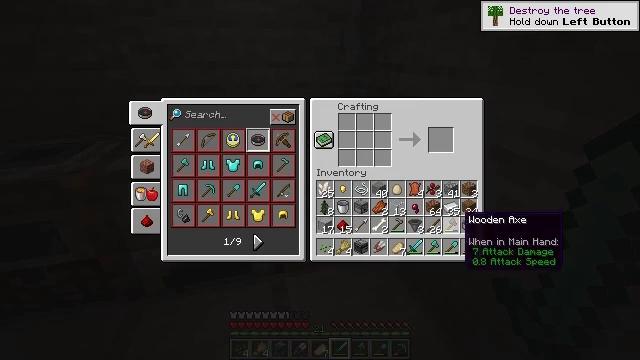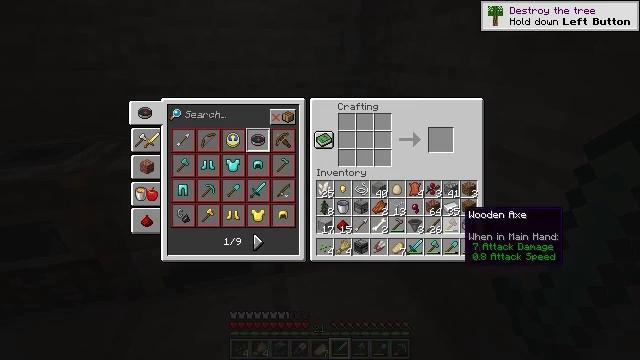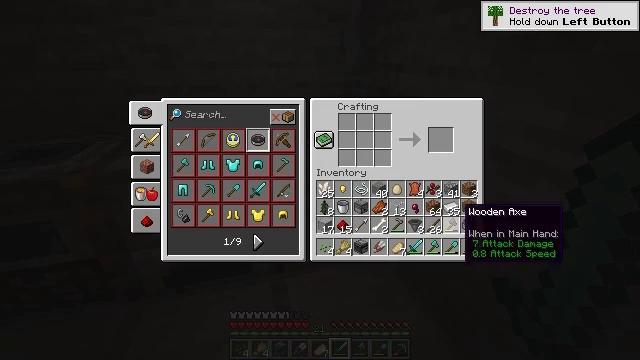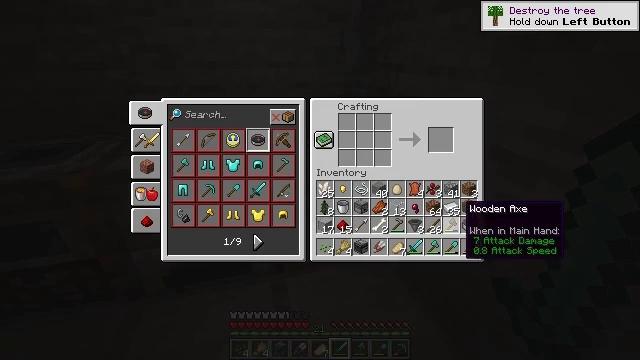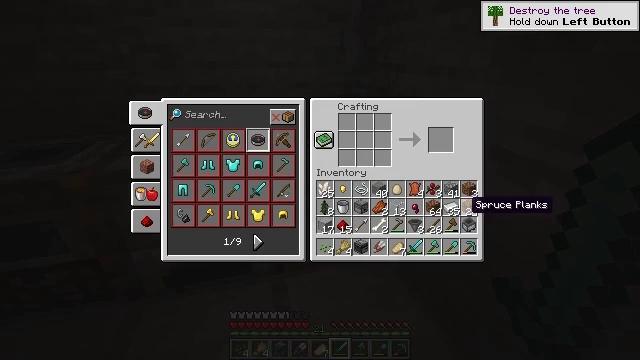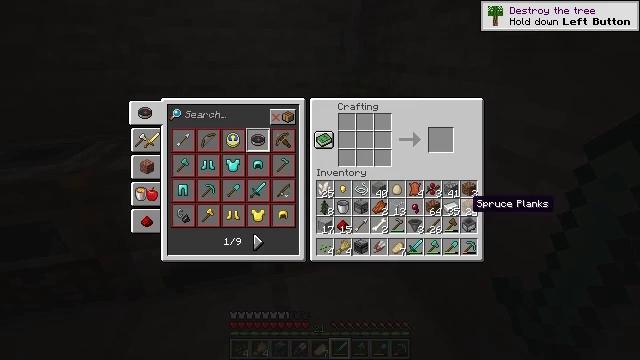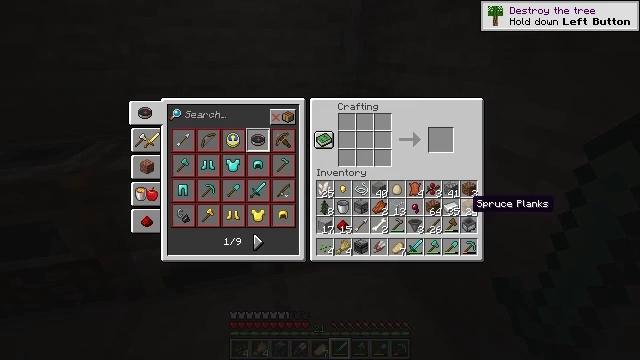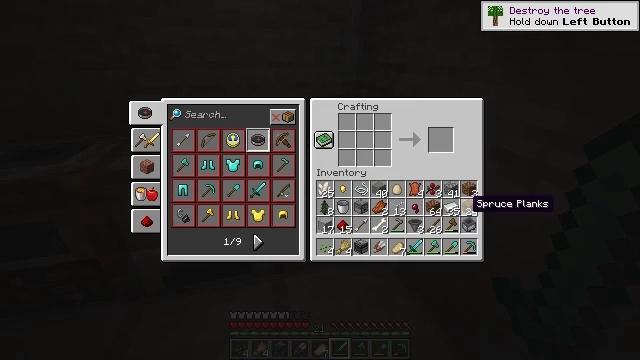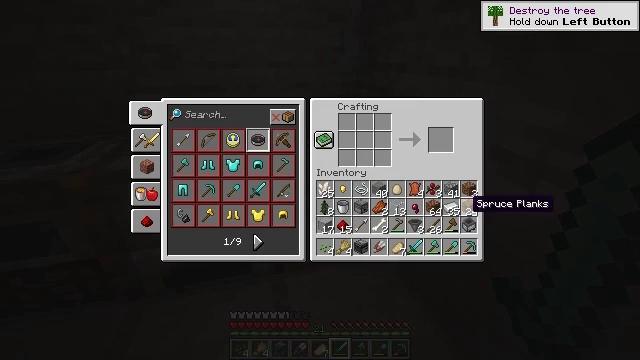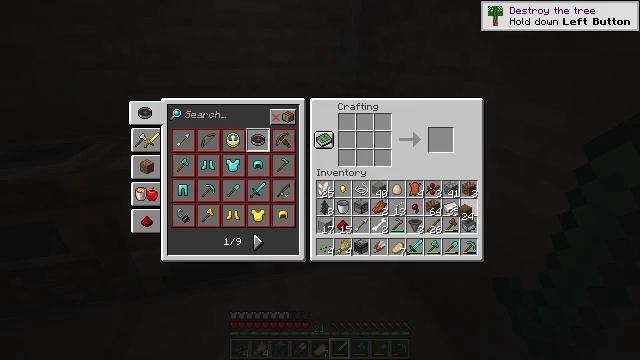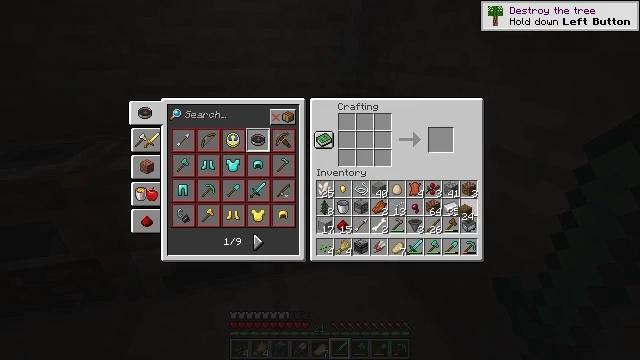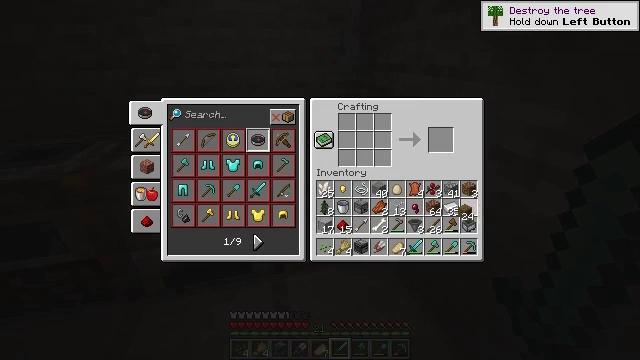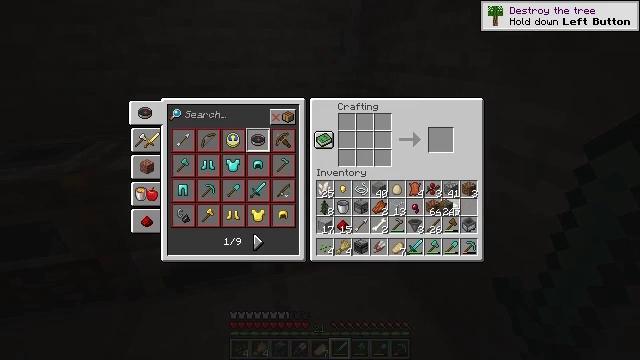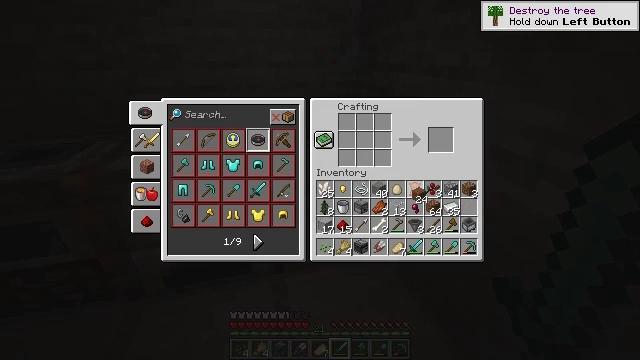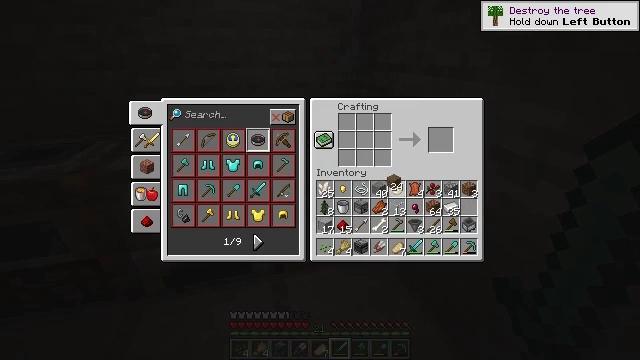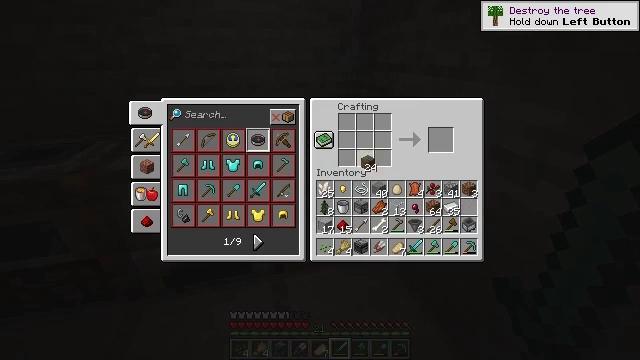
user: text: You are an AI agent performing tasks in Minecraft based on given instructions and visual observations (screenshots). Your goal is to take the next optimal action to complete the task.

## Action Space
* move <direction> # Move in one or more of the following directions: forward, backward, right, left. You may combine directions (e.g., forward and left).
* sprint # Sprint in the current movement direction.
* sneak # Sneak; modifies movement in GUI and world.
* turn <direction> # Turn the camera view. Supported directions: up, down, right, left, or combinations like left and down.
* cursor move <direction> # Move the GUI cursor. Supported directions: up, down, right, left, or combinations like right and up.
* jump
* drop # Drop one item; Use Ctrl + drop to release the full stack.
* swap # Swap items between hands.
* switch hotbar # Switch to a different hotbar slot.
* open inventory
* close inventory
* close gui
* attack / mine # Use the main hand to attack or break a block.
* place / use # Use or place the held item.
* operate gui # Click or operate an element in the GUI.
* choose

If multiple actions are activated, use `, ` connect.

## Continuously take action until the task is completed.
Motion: motion action
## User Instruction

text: Drop a stone hoe.
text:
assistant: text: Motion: no_op
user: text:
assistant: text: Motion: no_op
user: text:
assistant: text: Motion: no_op
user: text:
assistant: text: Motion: no_op
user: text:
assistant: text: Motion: no_op
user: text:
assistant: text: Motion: no_op
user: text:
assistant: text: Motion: no_op
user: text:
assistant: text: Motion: no_op
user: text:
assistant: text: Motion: attack / mine
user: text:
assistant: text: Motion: attack / mine
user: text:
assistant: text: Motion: no_op
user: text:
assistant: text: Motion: turn left
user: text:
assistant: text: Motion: turn left and up
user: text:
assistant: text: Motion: turn left and up
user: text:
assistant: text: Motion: turn left and up
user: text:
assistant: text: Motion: turn left and up
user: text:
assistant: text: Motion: turn left
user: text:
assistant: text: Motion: no_op
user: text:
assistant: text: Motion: no_op
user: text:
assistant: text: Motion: no_op
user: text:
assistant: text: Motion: no_op
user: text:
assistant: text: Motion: no_op
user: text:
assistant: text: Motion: no_op
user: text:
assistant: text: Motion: no_op
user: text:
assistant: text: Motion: no_op
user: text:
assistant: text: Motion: no_op
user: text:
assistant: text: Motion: no_op
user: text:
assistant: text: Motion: no_op
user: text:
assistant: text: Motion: no_op
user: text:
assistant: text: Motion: no_op